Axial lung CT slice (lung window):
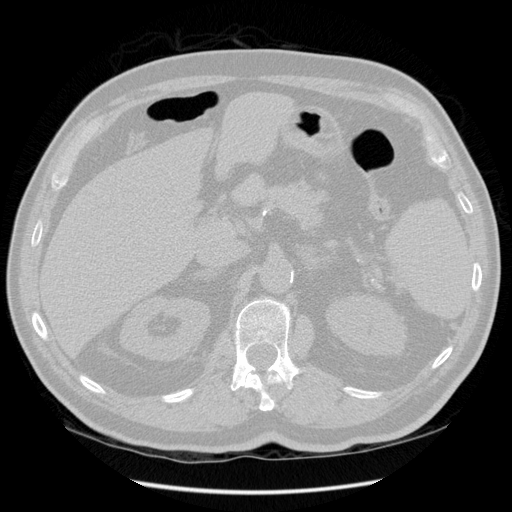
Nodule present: no